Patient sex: M
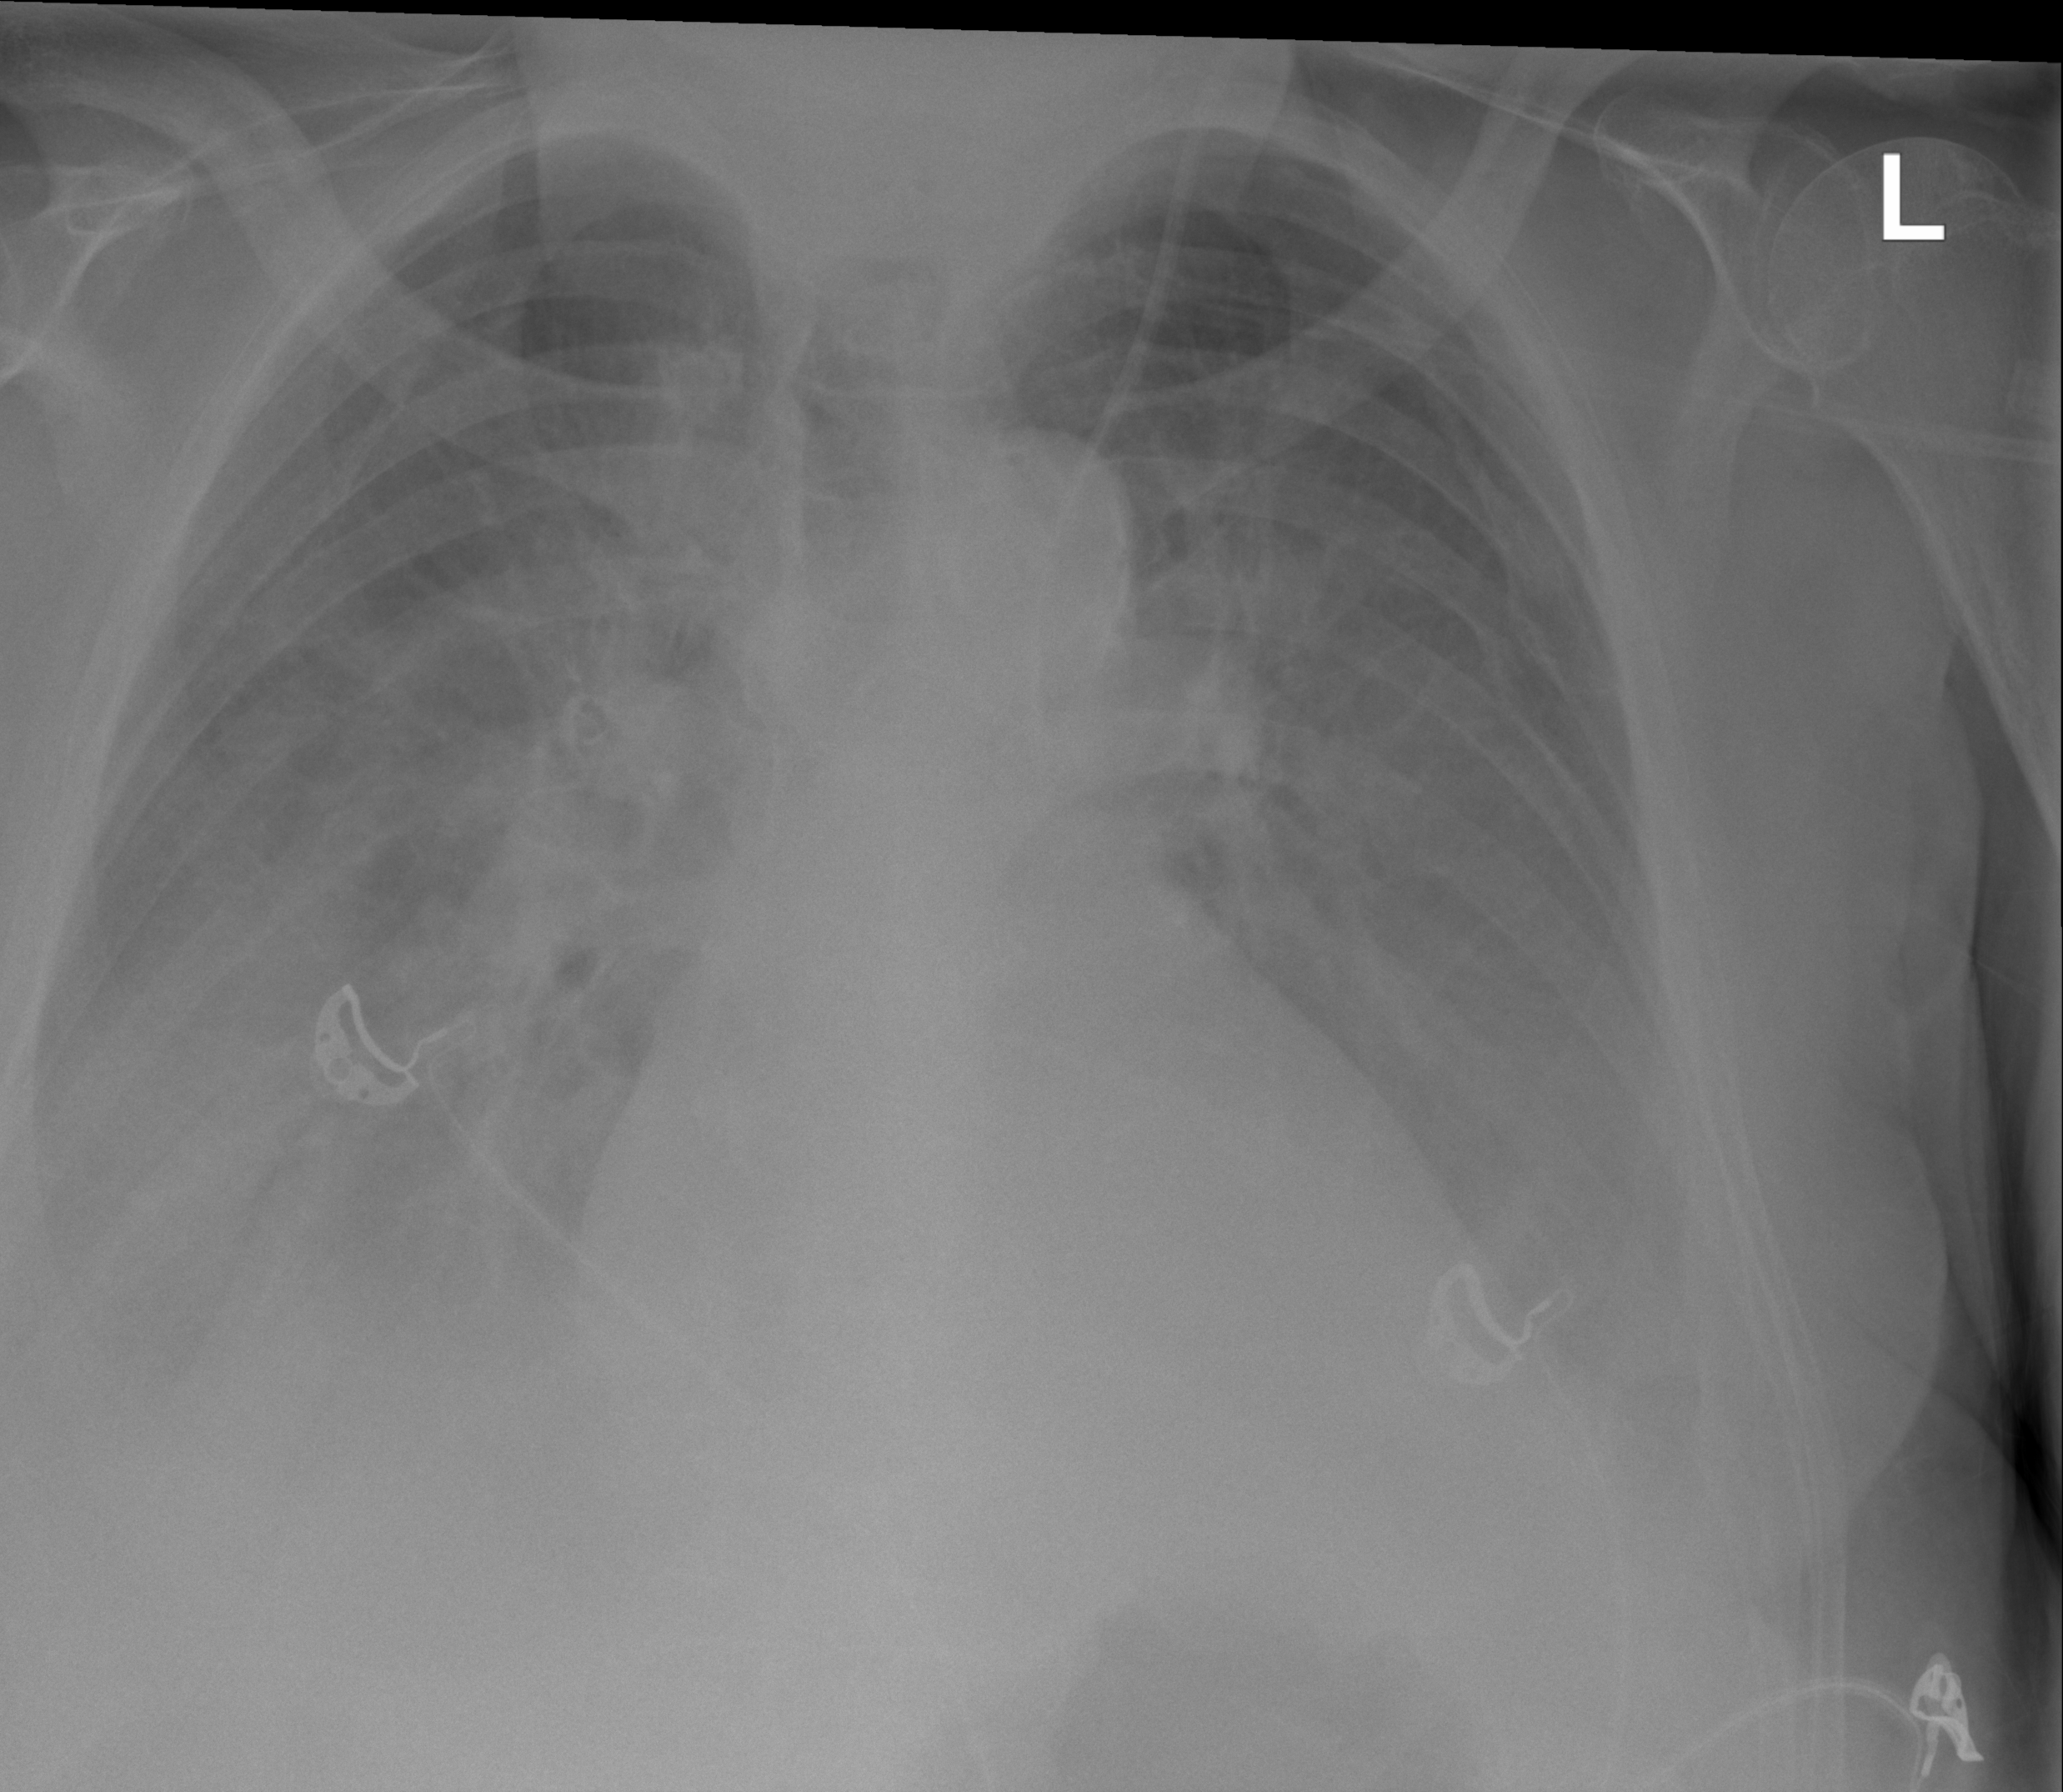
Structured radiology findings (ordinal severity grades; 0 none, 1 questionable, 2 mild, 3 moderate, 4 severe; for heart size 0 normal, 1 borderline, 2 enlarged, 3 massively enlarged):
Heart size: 2
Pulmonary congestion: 3
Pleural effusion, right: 3
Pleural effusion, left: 3
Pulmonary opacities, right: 0
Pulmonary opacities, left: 0
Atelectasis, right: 2
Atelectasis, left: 2